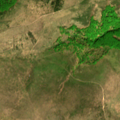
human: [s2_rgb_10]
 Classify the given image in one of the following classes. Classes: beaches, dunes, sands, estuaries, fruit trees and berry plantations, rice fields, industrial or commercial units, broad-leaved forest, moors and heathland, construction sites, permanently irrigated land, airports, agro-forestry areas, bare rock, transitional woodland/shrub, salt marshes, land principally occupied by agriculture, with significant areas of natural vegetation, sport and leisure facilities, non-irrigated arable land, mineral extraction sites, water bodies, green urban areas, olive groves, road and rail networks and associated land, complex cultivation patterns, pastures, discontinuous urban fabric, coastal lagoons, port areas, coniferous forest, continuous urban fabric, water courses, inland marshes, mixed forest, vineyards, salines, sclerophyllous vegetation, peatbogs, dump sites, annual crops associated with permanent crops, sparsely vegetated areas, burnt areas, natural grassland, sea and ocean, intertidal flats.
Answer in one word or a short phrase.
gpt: broad-leaved forest, natural grassland, transitional woodland/shrub